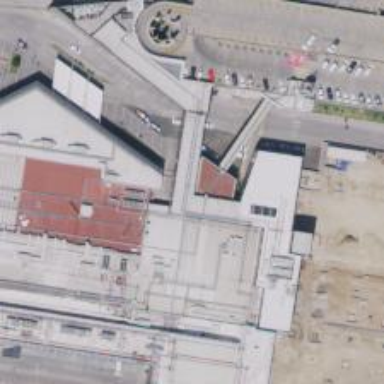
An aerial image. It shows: Government office.